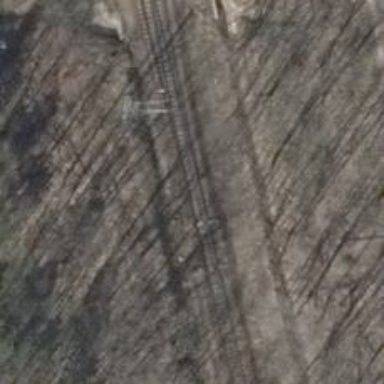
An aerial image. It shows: Railway switch.